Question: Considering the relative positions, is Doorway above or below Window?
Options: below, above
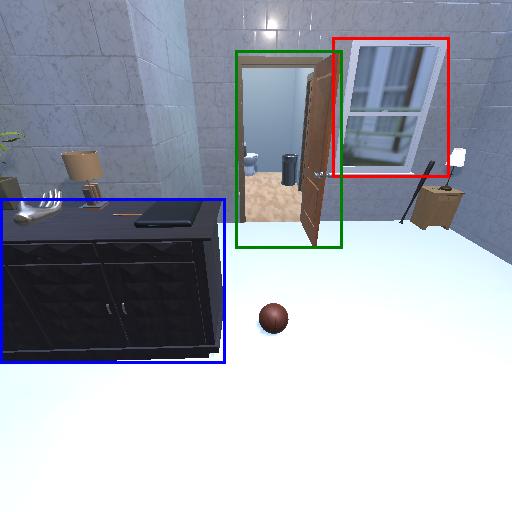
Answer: below